Question: I have some (unknown height) elements that adjust themselves horizontally with 'float: left;', but if one of those elements is taller, there is a space over the one in the next row. I'd like to move that element to the empty space over it. Here's a picture of the problem:
Is it possible to do this without JavaScript? Either way, how can I do this?
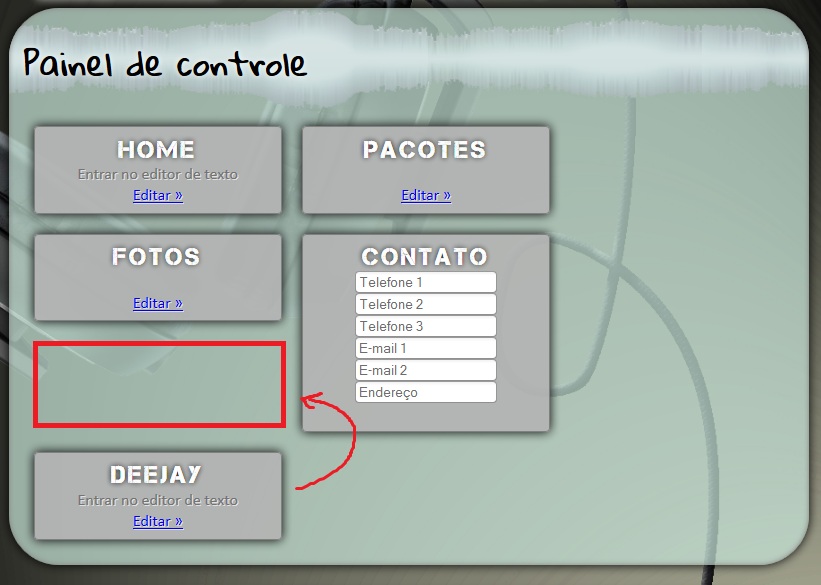
Answer: Just use javascript! jquery masonry was made for this!
<URL>